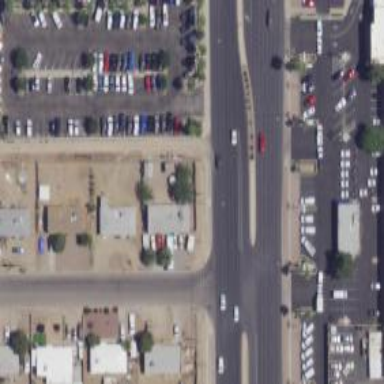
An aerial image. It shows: Alleyway designated as service road.